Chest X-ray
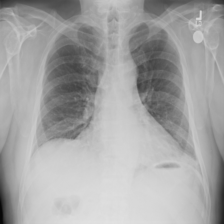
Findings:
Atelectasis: positive
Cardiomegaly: negative
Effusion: negative
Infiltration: positive
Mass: negative
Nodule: negative
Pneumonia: negative
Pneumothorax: negative
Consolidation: negative
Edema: negative
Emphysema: negative
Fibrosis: negative
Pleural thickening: negative
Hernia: negative